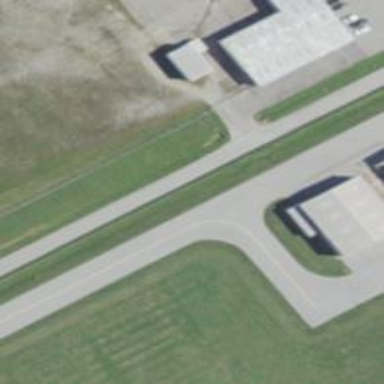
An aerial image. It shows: View of taxiway at the airport.